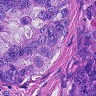
Metastatic tissue present: yes